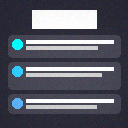
Screen state: on